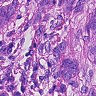
Metastatic tissue present: yes